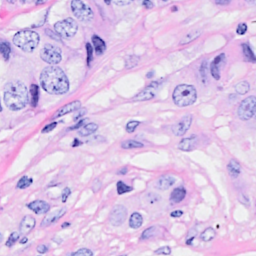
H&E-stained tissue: Breast